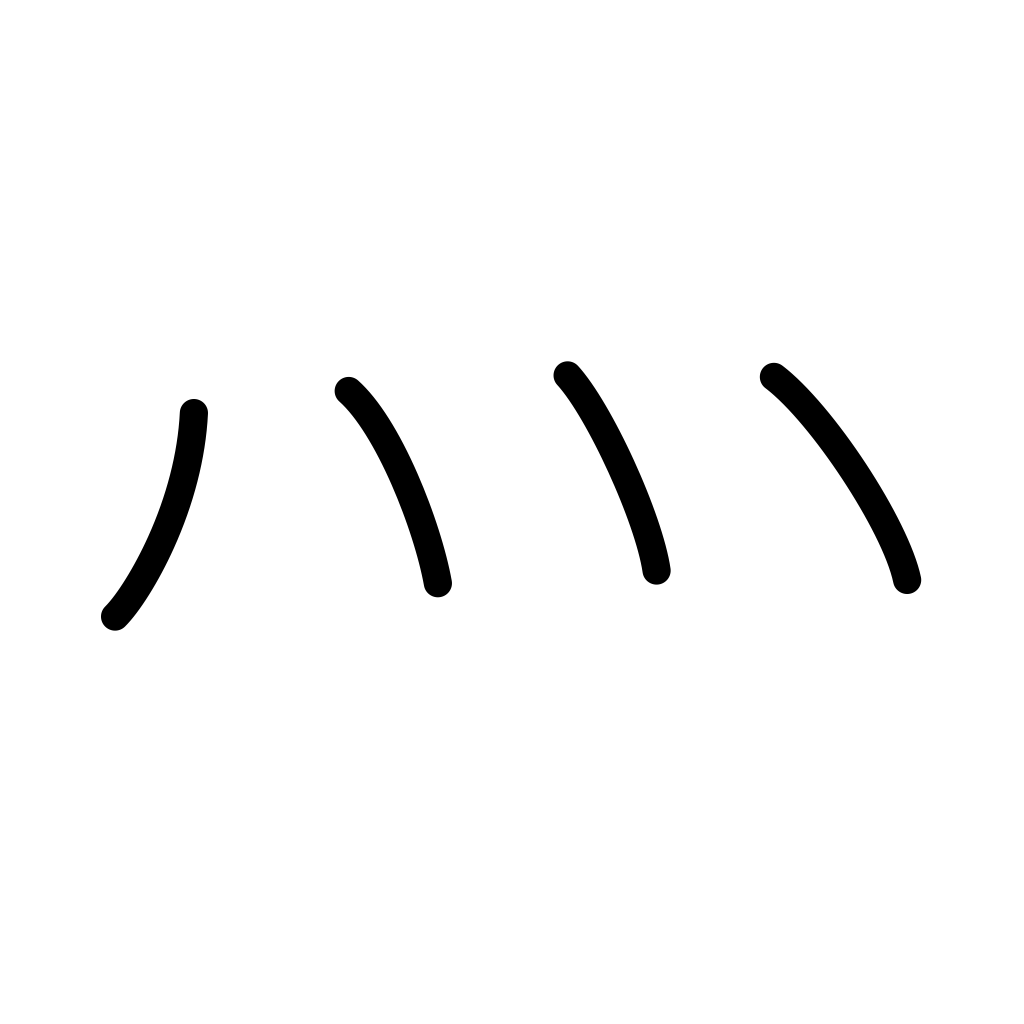
Meaning: fire